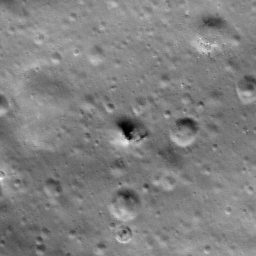
Pit: Adams B 2
Host crater: Adams B
Host type: impact_melt
Lunar coordinates: latitude -31.545, longitude 65.722